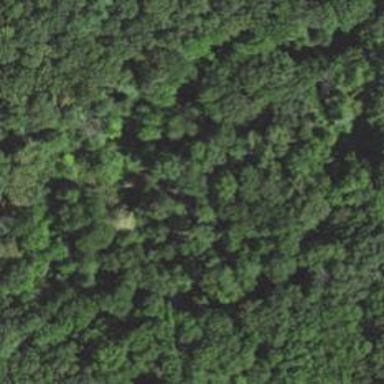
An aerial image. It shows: Nature reserve surrounded by woodland.